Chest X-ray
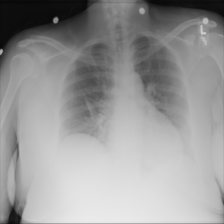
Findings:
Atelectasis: positive
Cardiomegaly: negative
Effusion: negative
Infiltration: negative
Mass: negative
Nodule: negative
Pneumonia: negative
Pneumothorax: negative
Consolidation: negative
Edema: negative
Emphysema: negative
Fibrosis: negative
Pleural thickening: negative
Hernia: negative